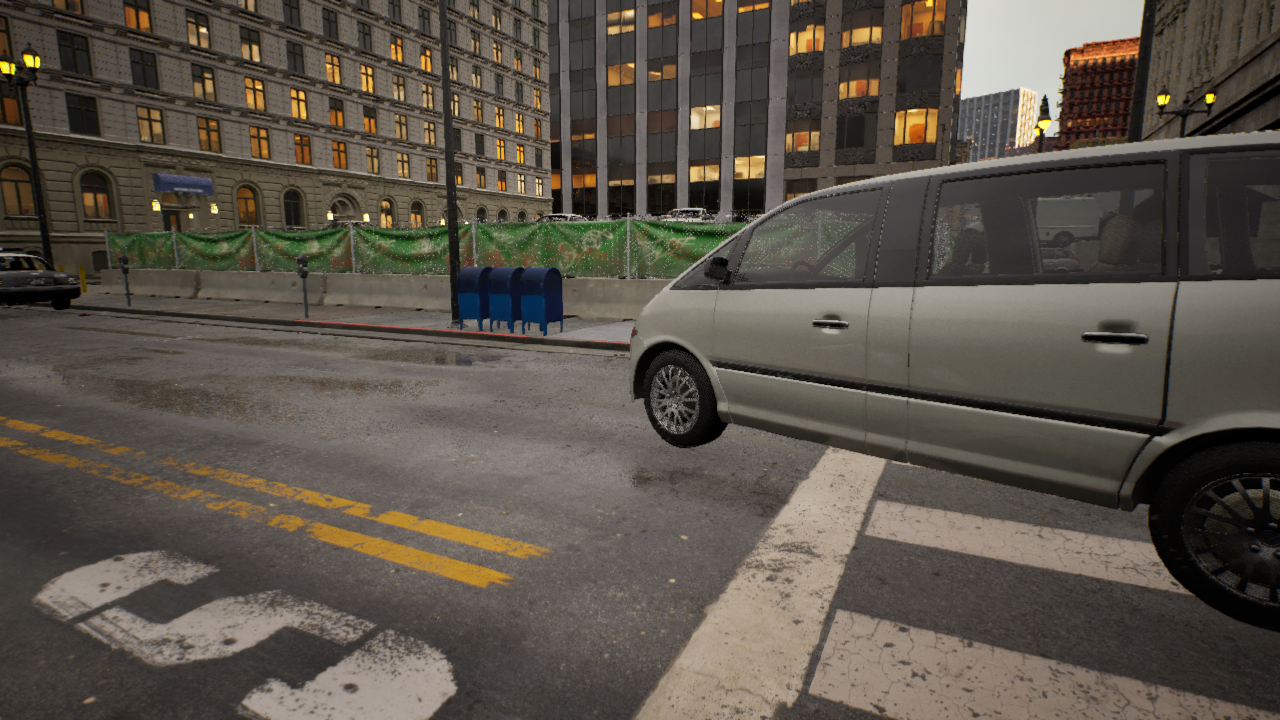
Venue: intersection
Lighting: golden hour
Vehicle rig: minivan